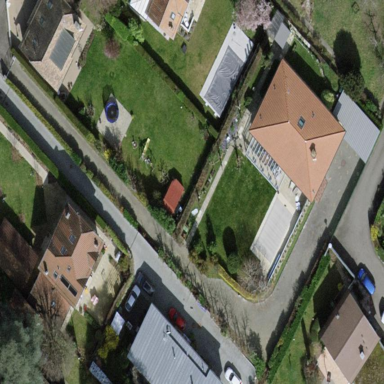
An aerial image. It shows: Garden enclosed by fence.